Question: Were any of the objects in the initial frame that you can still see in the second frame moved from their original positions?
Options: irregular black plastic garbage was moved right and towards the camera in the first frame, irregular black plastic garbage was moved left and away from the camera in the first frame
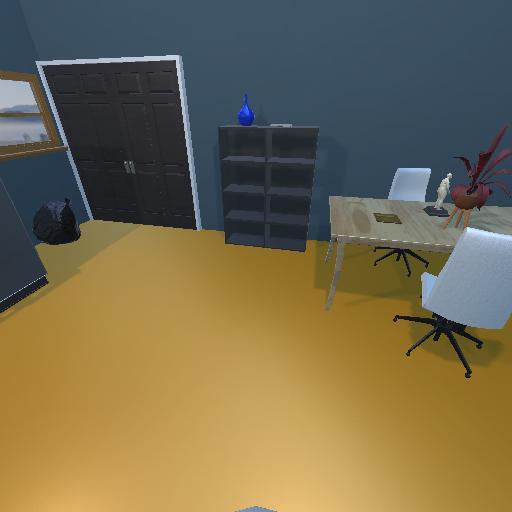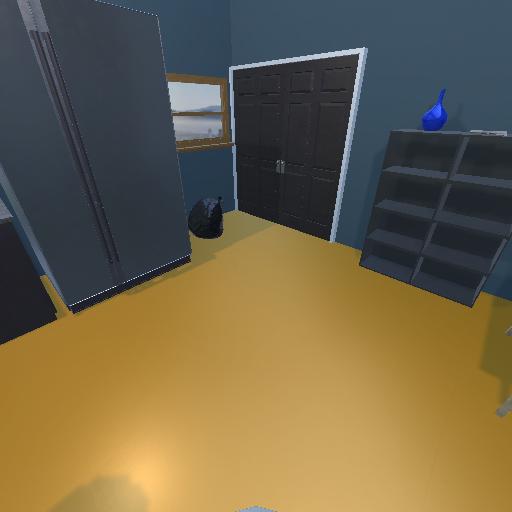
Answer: irregular black plastic garbage was moved right and towards the camera in the first frame